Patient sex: M
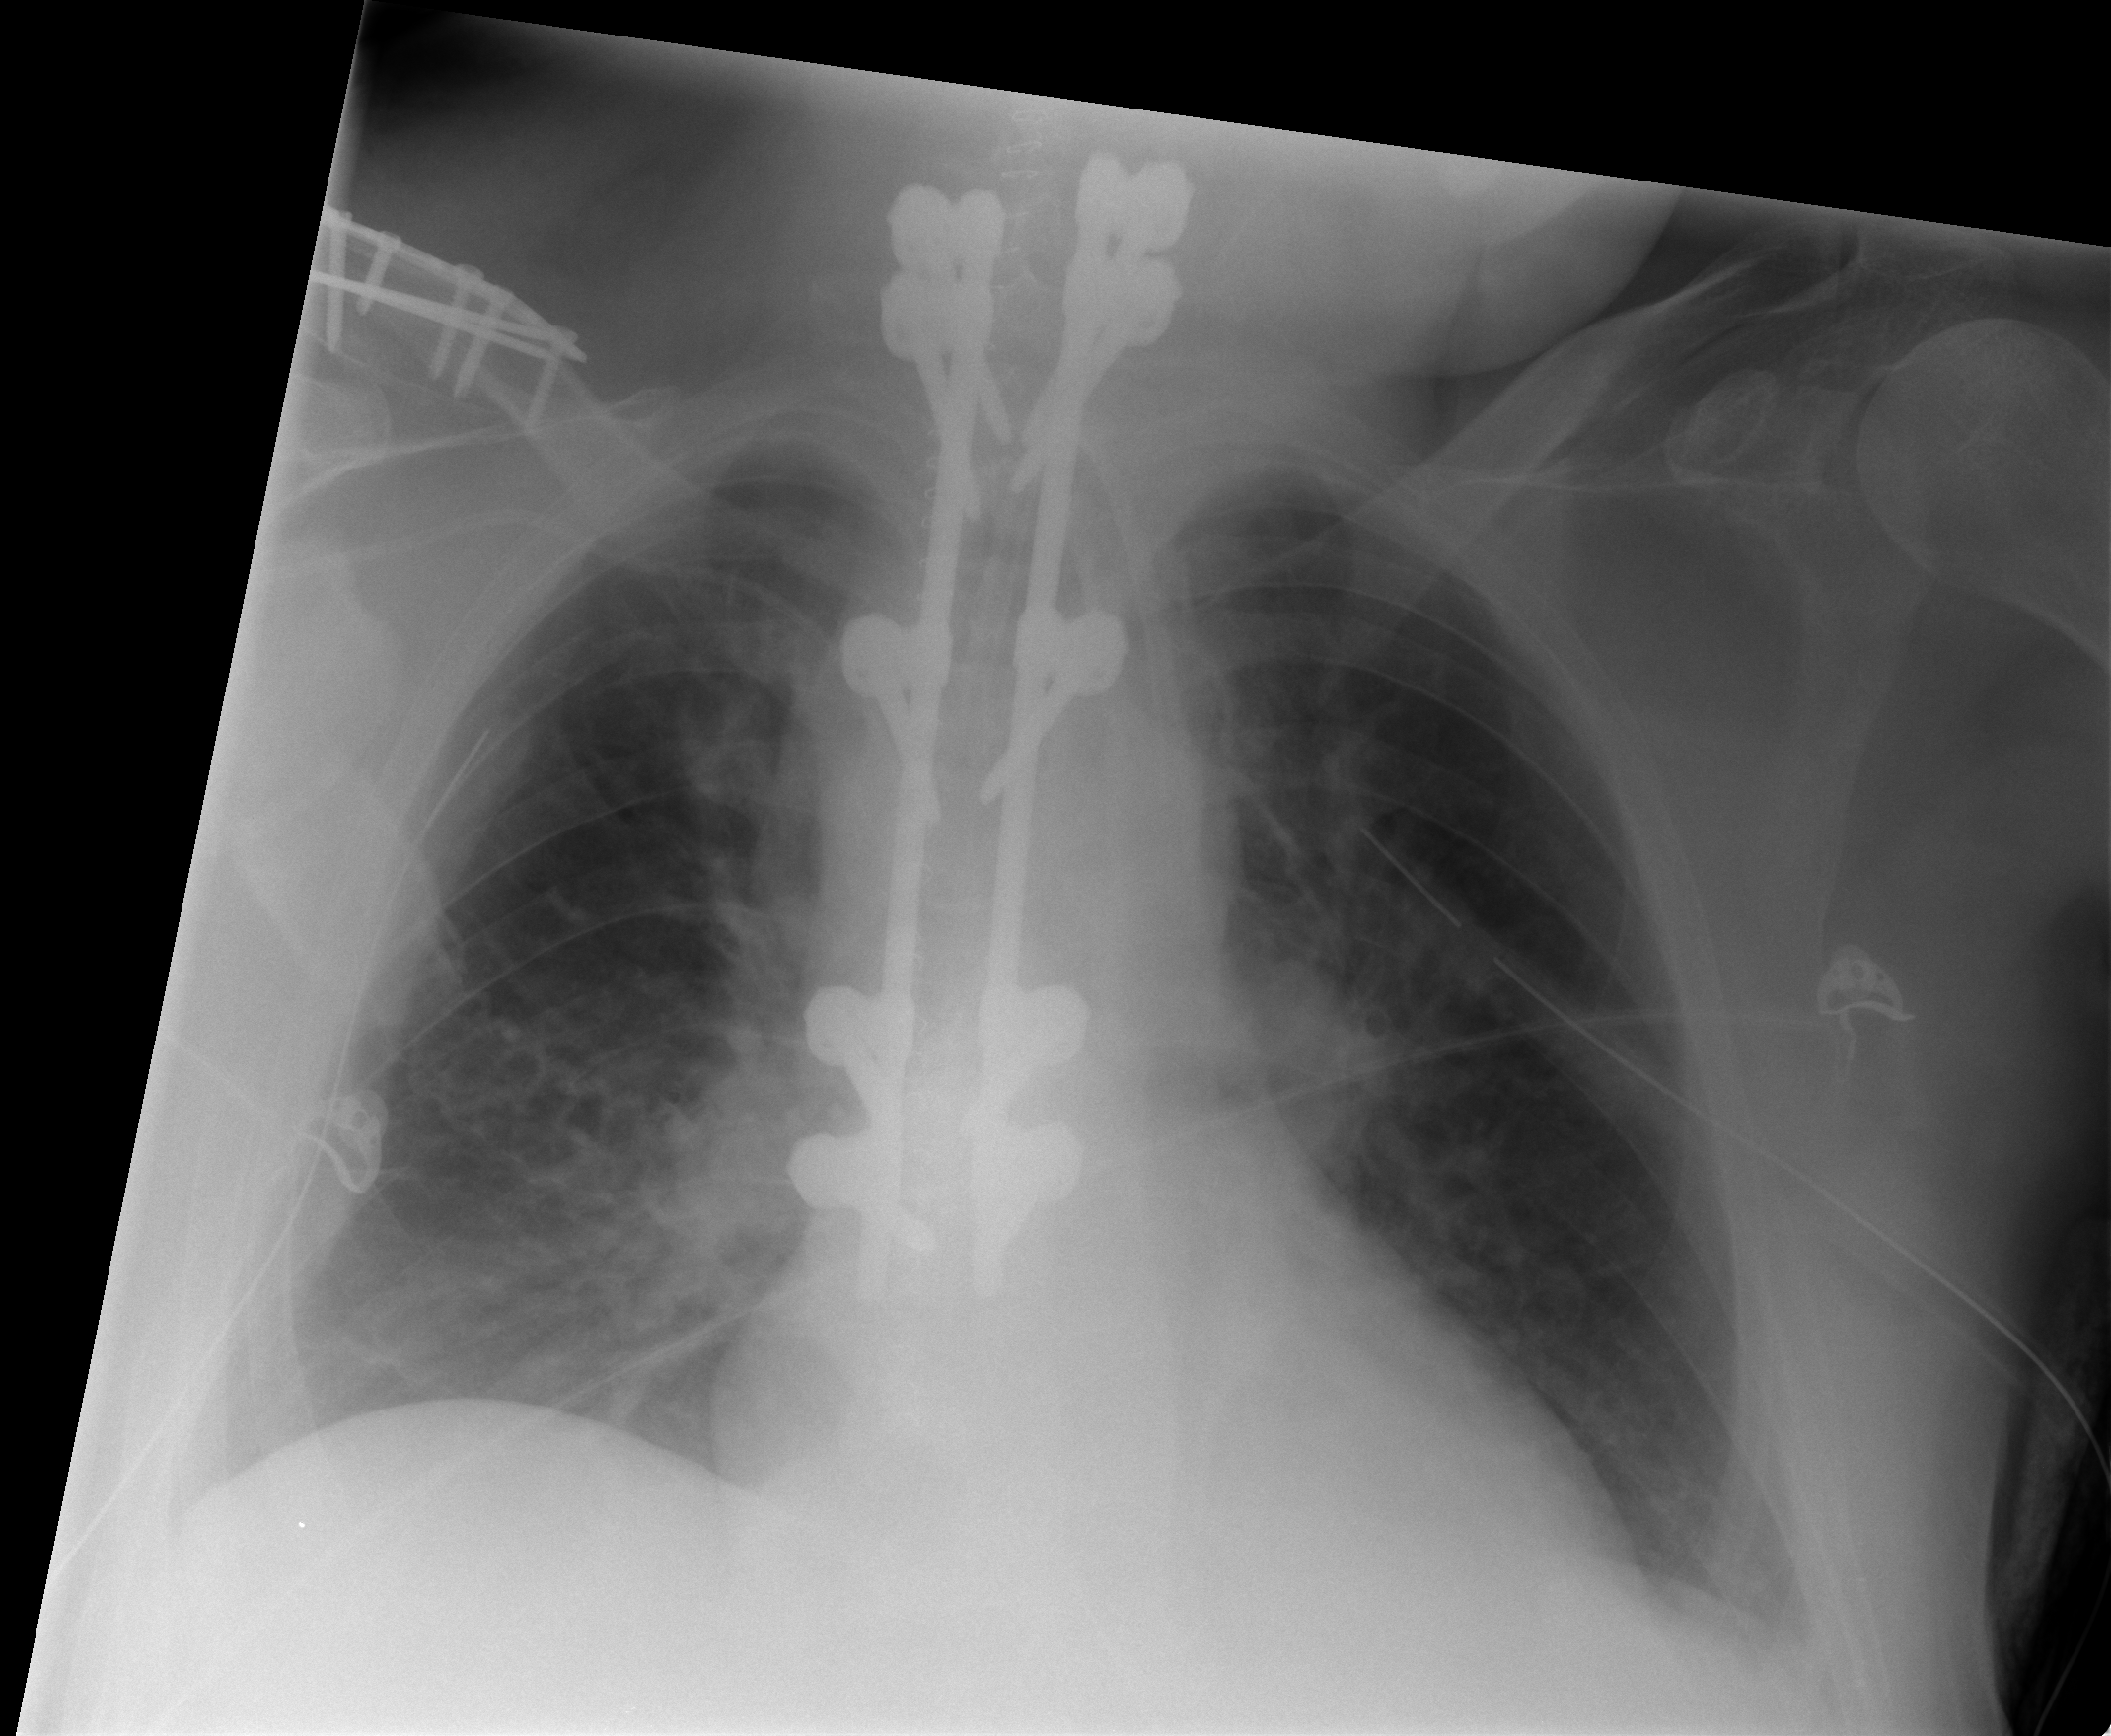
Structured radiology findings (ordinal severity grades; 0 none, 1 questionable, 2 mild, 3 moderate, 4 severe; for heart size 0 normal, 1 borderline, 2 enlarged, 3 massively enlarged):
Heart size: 2
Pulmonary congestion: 2
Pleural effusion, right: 0
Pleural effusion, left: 1
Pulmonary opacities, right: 0
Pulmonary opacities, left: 1
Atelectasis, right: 2
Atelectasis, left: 1